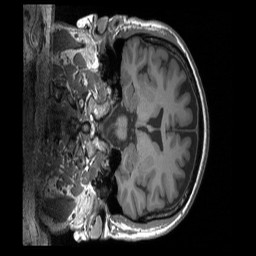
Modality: T1w
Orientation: coronal
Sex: female
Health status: ill
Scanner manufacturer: siemens
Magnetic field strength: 3 T
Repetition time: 1.66 s
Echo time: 0.00254 s